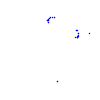
Particle: proton